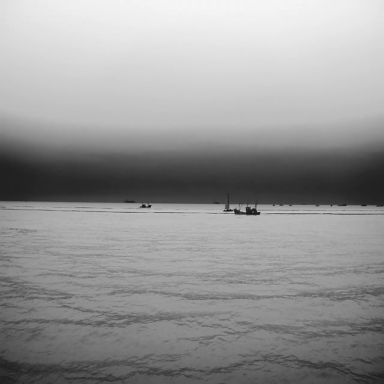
There are two bulk_carriers in the infrared image.